Question: My config file is
'''
[core]
repositoryformatversion = 0
filemode = true
bare = false
logallrefupdates = true
ignorecase = true
[remote "origin"]
fetch = +refs/heads/*:refs/remotes/origin/*
url = /Users/voloda2/safe/tut:tut.git
[branch "master"]
remote = origin
merge = refs/heads/master
'''
I got an error: git push
ssh: Could not resolve hostname /Users/voloda2/safe/tut: nodename nor servname provided, or not known
## fatal: The remote end hung up unexpectedly

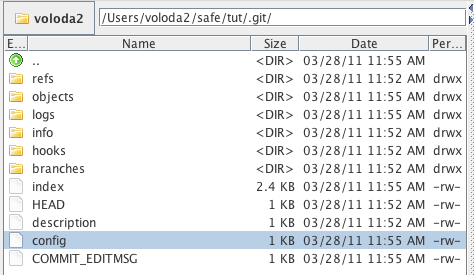
Answer: If you look at the section on URLs in the <URL> documentation, you'll see that it says that:
'''
[user@]host.xz:path/to/repo.git
'''
... is equivalent to:
'''
ssh://[user@]host.xz/~/path/to/repo.git
'''
Since the '[user@]' indicates that 'user@' is optional, it's trying to interpret '/Users/voloda2/safe/tut:tut.git' as an 'scp'-style specification for a repository over SSH. (The host is assumed to be called '/Users/voloda2/safe/tut', with the path '~/tut.git')
It looks as if the repository should just be '/Users/voloda2/safe/tut/', however, so try changing the URL to either of:
'''
/Users/voloda2/safe/tut/
file:///Users/voloda2/safe/tut/
'''
You can do that with:
'''
git config remote.origin.url /Users/voloda2/safe/tut/
'''